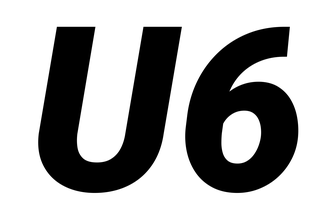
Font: Roboto-Italic_Black_Italic